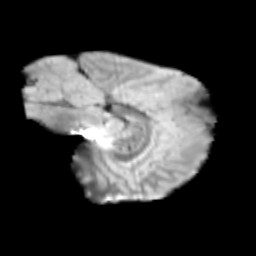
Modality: T2w
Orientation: sagittal
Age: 12
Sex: male
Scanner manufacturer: siemens
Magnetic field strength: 3 T
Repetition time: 3.8 s
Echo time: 0.07 s